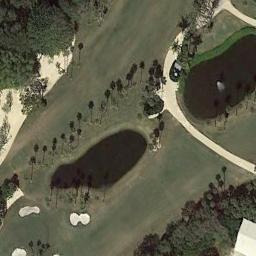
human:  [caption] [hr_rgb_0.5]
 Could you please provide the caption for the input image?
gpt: Many trees are near the golf course .

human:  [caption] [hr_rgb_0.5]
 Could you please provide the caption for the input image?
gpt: The golf course has two lakes, Some fairways, Barrier trees and sandpits and a road goes through the golf course .

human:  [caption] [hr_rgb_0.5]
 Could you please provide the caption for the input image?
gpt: There are several bunkers and lakes and a few paths and many trees on a large green lawn on the golf course .

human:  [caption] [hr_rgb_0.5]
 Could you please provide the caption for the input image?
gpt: Several winding paths lead to different sand bunkers .

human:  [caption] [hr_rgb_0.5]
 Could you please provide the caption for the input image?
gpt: There are two lakes on the golf course .